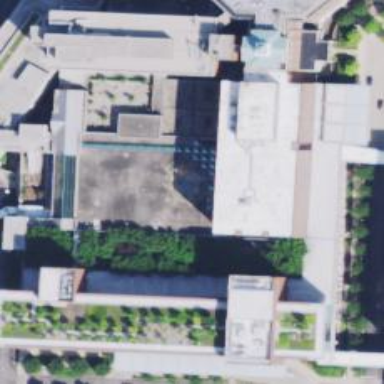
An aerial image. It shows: Hospital building.